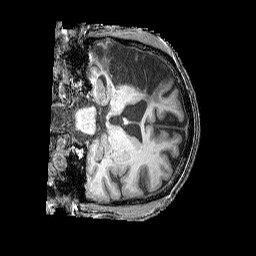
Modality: T1w
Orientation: coronal
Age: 56
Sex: male
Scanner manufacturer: siemens
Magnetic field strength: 3 T
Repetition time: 2.25 s
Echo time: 0.00411 s